【题型】填空题　【知识点】平面几何　【难度】medium
如图，在梯形 \(ABCD\) 中，\(AD \parallel BC\)，\(\angle A=90^\circ\)，\(AB=3\)，\(AD=4\)，\(BC=8\)。点 \(E\) 在边 \(BC\) 上，将 \(\triangle ABE\) 沿着 \(AE\) 翻折，点 \(B\) 的对应点为点 \(F\)。如果 \(EF \perp CD\)，那么 \(EC\) 的长为 \underline{\quad\quad\quad}。

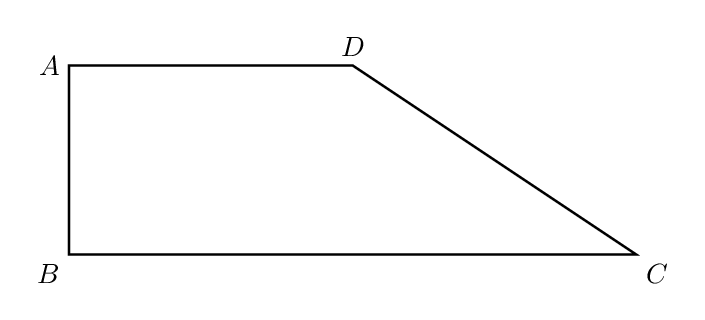
【解答】
【答案】$\dfrac{13}{2}$

【详解】解：如图，延长 $AF$ 交 $BC$ 于点 $G$，

在梯形 $ABCD$ 中，$AD \parallel BC$，$\angle BAD=90^\circ$，
$\therefore \angle B=180^\circ-\angle BAD=90^\circ$。

$\because$ 将 $\triangle ABE$ 沿着 $AE$ 翻折，点 $B$ 的对应点为点 $F$，
$\therefore \angle AFE=\angle ABE=90^\circ$，$AB=AF=3$。

$\because EF \perp CD$，$EF \perp AG$，
$\therefore AG \parallel CD$。

$\because AD \parallel BC$，
$\therefore$ 四边形 $AGCD$ 是平行四边形，
$\therefore CG=AD=4$，
$\therefore BG=BC-CG=8-4=4$。

$\therefore AG=\sqrt{AB^2+BG^2}=\sqrt{3^2+4^2}=5$，
$\therefore GF=AG-AF=5-3=2$。

设 $EG=x$，则 $BE=BG-EG=4-x$。
由折叠可知，$EF=BE=4-x$。

在 $\text{Rt}\triangle EFG$ 中，$EF^2+FG^2=EG^2$，
$\therefore (4-x)^2+2^2=x^2$，
解得 $x=\dfrac{5}{2}$，
则 $EG=\dfrac{5}{2}$，
$\therefore EC=EG+CG=\dfrac{5}{2}+4=\dfrac{13}{2}$。

故答案为：$\dfrac{13}{2}$。

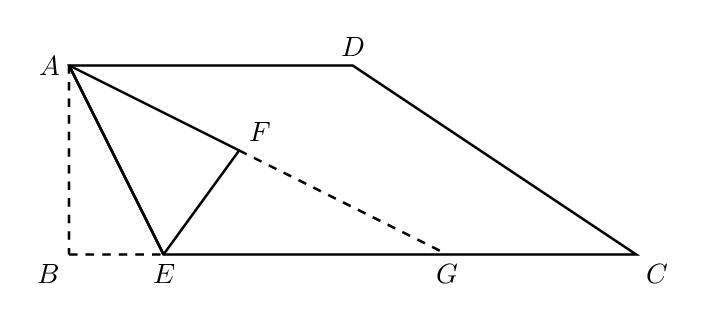